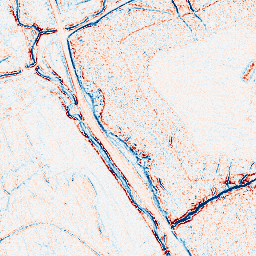
Category: edge_preserving
Decomposition family: bilateral
Decomposition parameters: d: 5
sigma_color: 100
sigma_space: 100
Upsampling method: bilinear
Upsampling parameters: scale: 4
Upsampling scale: 4